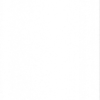
Label: dusty